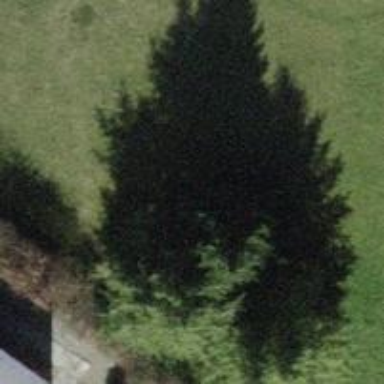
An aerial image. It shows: Urban area featuring tree as natural element.